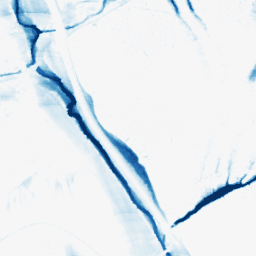
Category: morphological
Decomposition family: morphological_ellipse
Decomposition parameters: operation: closing
width: 10
height: 50
Upsampling method: sinc_hamming
Upsampling parameters: scale: 2
kernel_size: 8
Upsampling scale: 2